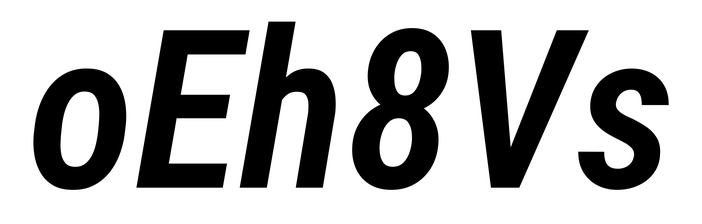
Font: Roboto-Italic_Condensed_SemiBold_Italic